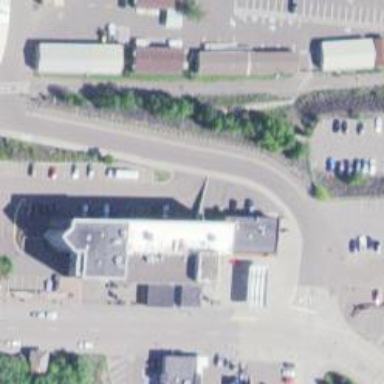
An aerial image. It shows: Convenience shop.